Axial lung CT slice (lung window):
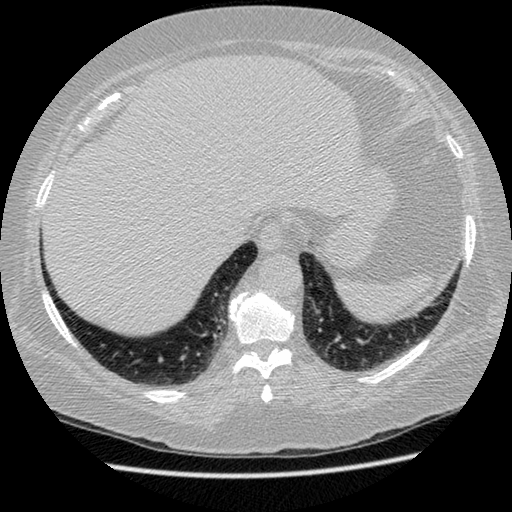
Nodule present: no